Question: I need a formula to distribute values based on conditions.
In below (attached) image of excel sheet are two tables. Table-1 where i need data to be filled from Table-2. Formula should look in to table-2 and pick a value of 88587+HAWA+Jan and distribute in to Table-1 88587+HAWA+Jan column and so on till Dec...
Example:
In Table-2 formula pick 88587+HAWA+Jan (value is 71,405) than search in Table-1 for 88587+HAWA+Jan (in my case there are two matches to be filled with C3 and C6) now divide the value with count of matches 71,405/2= 35,703. Now formula put that 35,703 into C3 and C6.
Thanks in advance

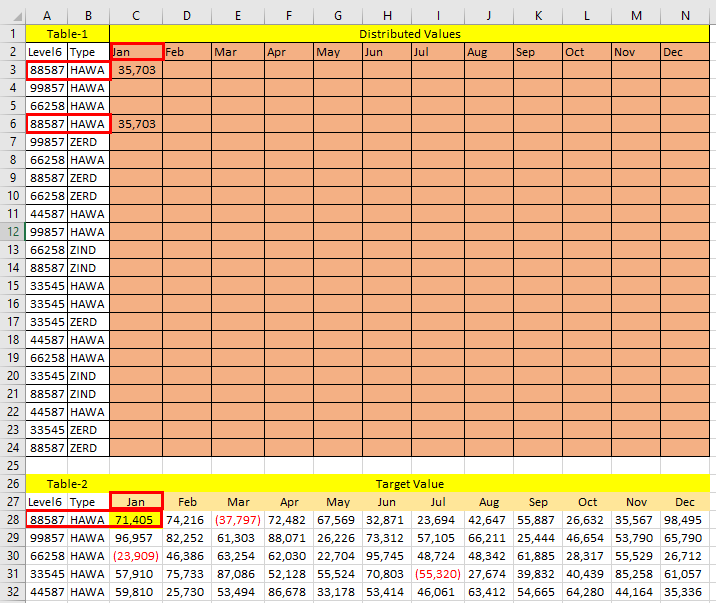
Answer: Put this in C3 and copy over and down.
'''
=SUMIFS(C$28:C$100000,$A$28:$A$100000,$A3,$B$28:$B$100000,$B3)/COUNTIFS($A$3:$A$24,$A3,$B$3:$B$24,$B3)
'''